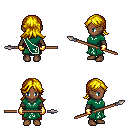
a pixel art fantasy rpg character, female body template, human, dark skin, sash dress, red pants, blonde loose hair, gold gloves, spear, four views (front, back, left, right), 2x2 character sprite sheet, small pixel art, hard edges, no anti-aliasing